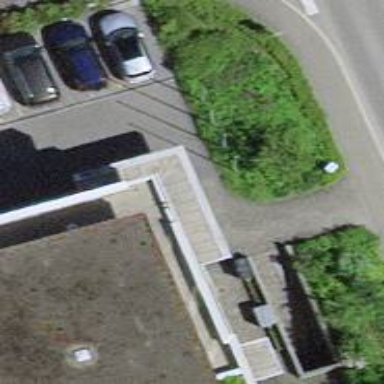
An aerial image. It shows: Bank.